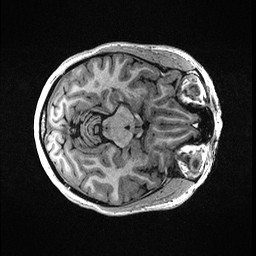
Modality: T1w
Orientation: axial
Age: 49
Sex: female
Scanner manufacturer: ge
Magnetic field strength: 3 T
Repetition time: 0.006952 s
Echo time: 0.00292 s